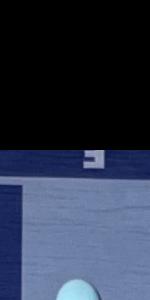
Label: Empty